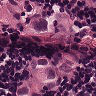
Metastatic tissue present: yes